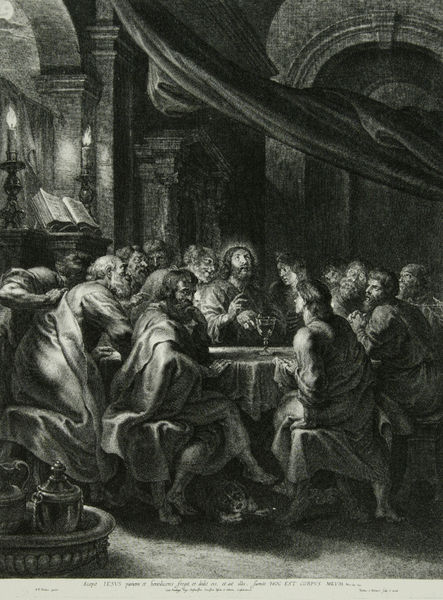
Titel: Das letzte Abendmahl
Künstler: Boetius à Bolswert
Standort: Stuttgart
Institution: Staatsgalerie, Graphische Sammlung
Schlagwörter: dunkel, feuer, schatten, wasser, weiß, fenster, glas, grau, hell, hintergrund, licht, männer, pfeiler, schwarz, säule, säulen, tisch, vordergrund, zeichnung, blick, hund, tuch, beige, gespräch, versammlung, bärte, flaschen, wand, architektur, bibel, falten, gesicht, neues testament, rahmen, rembrandt, stein, innenraum, tischdecke, tischtuch, vorhang, kirche, boden, gewand, haare, kelch, mantel, gewänder, blatt, brunnen, amphore, krug, füße, schrift, papier, bogen, mauer, pilaster, saal, rundbogen, tafel, wein, runde, glanz, glatze, kerze, kerzen, leuchter, vasen, nachdenken, abgewandt, fussboden, barfuss, nische, gefäß, gewölbe, flamme, buch, glaube, religion, torbogen, flammen, weinglas, wasserglas, druck, schwarzweiss, holzstich, radierung, stich, illustration, scharz, text, gestik, gefässe, altar, kerzenständer, kerzenlicht, schein, heiligenschein, nimbus, christus, jesus, christlich, rundbögen, segnen, baldachin, abendmahl, steingut, erleuchtung, jünger, mittelfeld, aufgeschlagen, buchseiten, grautöne, kannen, urne, testament, vollbärte, zuhören, beschriftet, schlußstein, fackeln, ikonographie, apostel, aktion, gewülbe, tsch, enthoben, epistel, hinbeugen, kerzneschein, rembrandg, verat